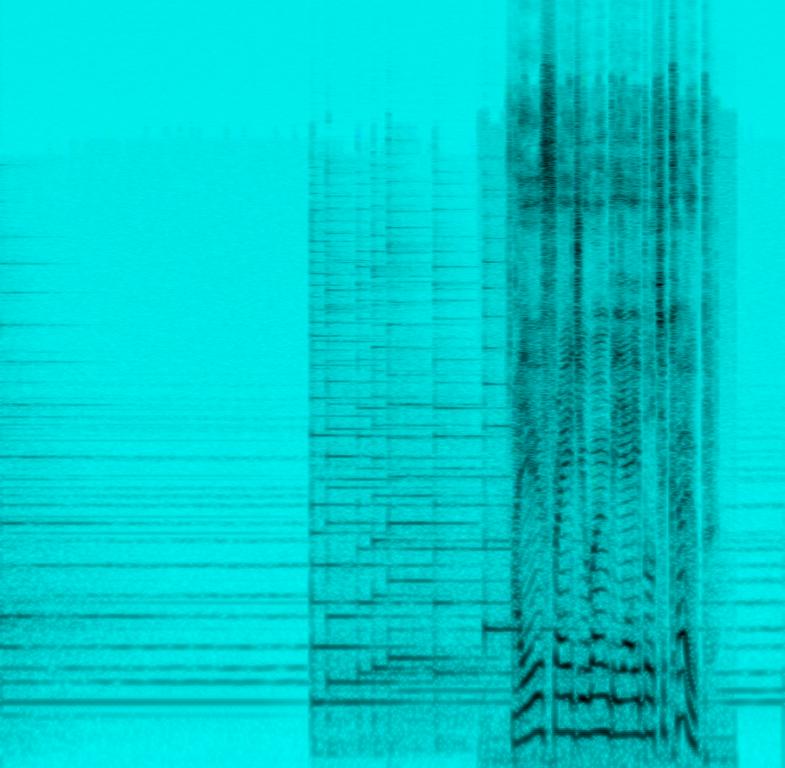
The low quality recording features a suspenseful piano melody played over mellow synth pad chords. It sounds intense, mystical, but also passionate, as something you would hear in movies.